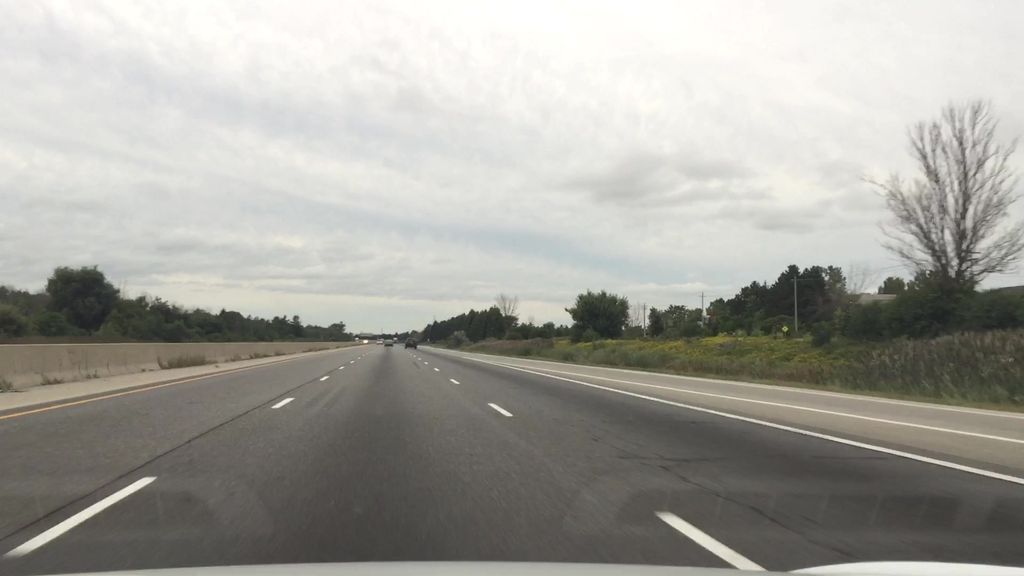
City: kitchener-waterloo